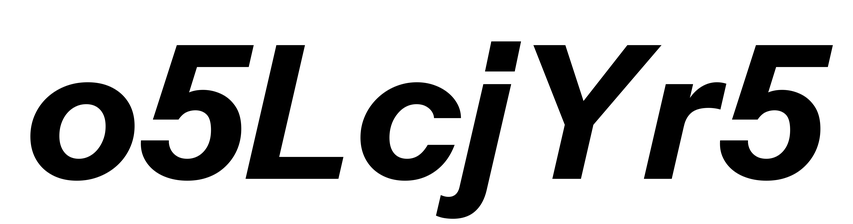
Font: InstrumentSans-Italic_Bold_Italic